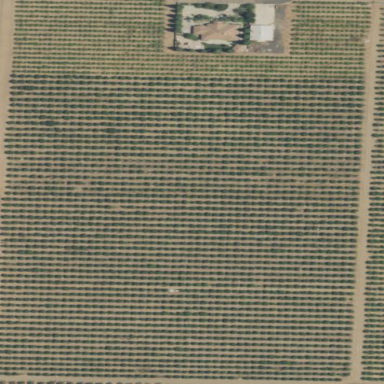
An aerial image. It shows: Orchard with field cropland.